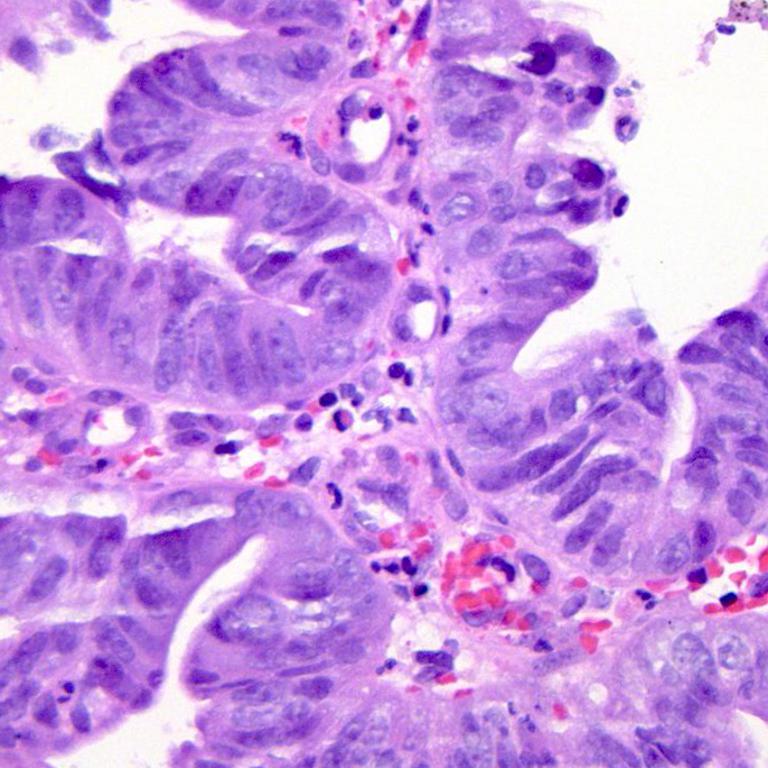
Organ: colon
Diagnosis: adenocarcinomas